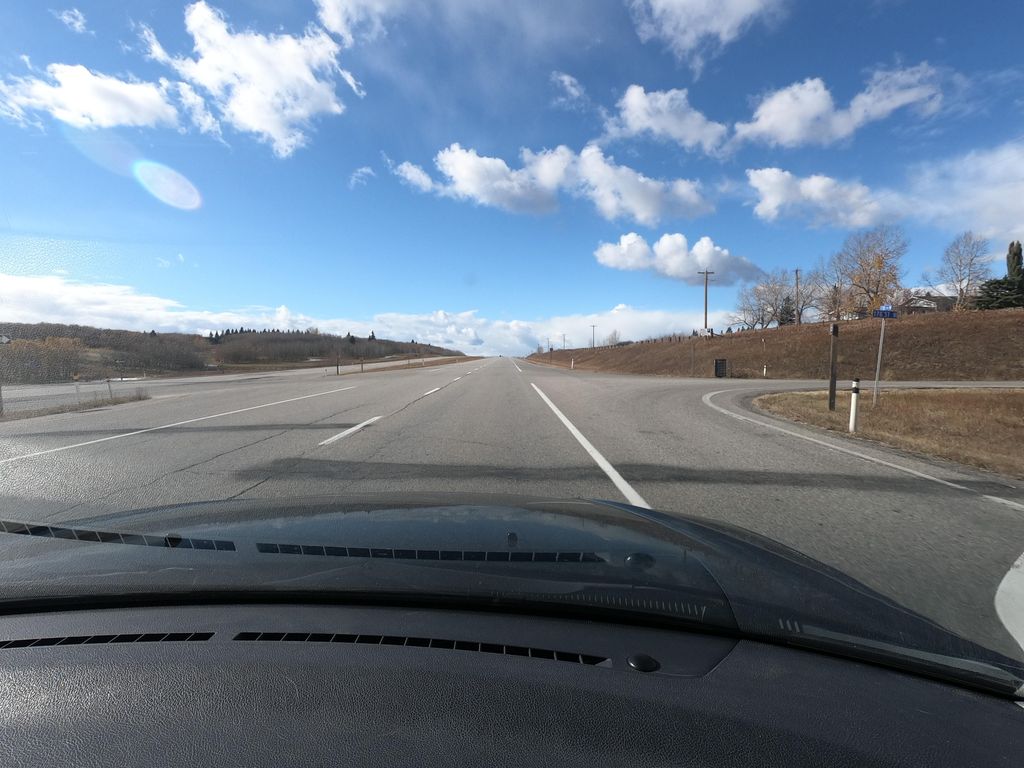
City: calgary